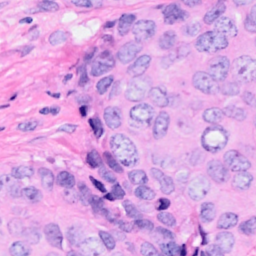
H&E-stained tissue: Breast